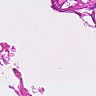
Metastatic tissue present: no